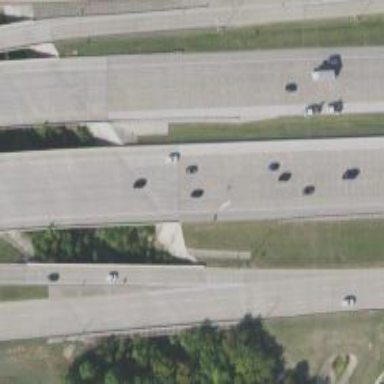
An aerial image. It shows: Bridge over motorway.